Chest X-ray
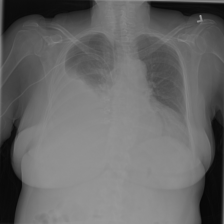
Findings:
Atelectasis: negative
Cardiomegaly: negative
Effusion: positive
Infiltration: negative
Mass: negative
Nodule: negative
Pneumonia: negative
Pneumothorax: negative
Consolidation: negative
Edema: negative
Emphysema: negative
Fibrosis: negative
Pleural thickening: negative
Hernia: negative